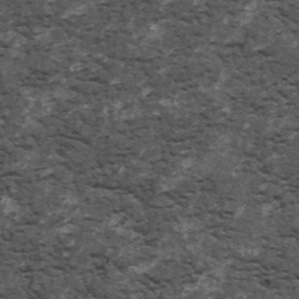
Label: frost